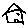
Label: house